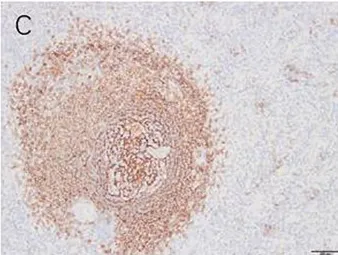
Immunohistochemical examination: CD21 was present in the concentric follicular dendritic cell networks (C). Magnification x100 (panels A); x200 (B-F).
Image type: pathology (immunostaining)